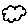
Label: cloud